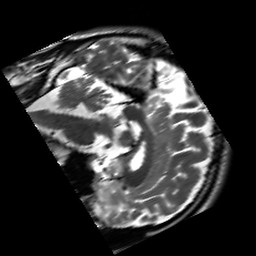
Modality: T2w
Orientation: sagittal
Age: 31
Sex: male
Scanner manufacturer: siemens
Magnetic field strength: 3 T
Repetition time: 7 s
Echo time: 0.09 s